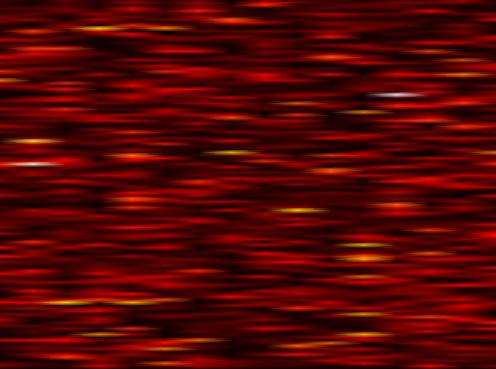
Label: OFDM